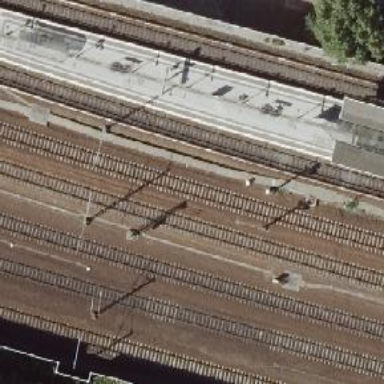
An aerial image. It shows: Railway signal.